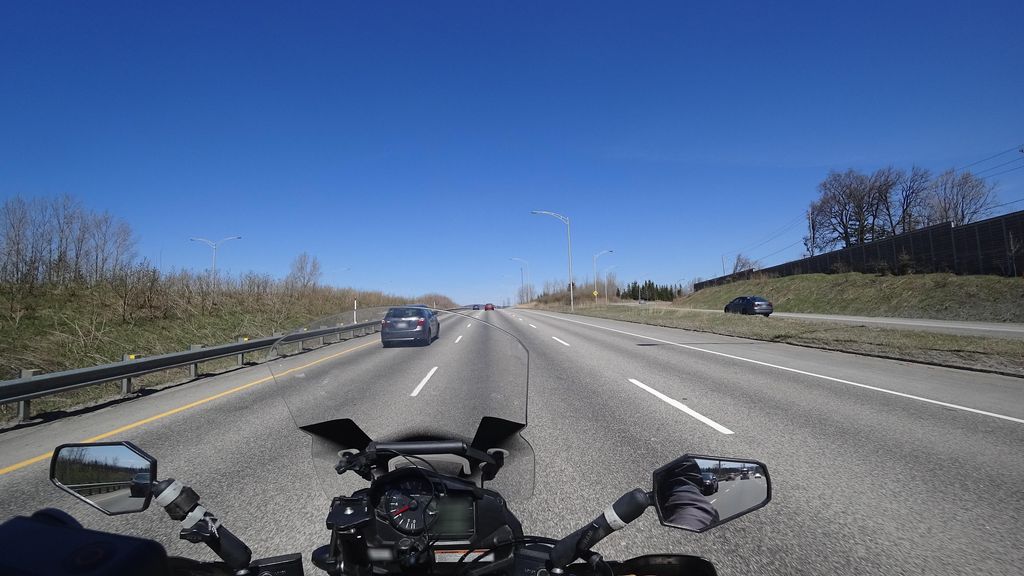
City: quebec_city